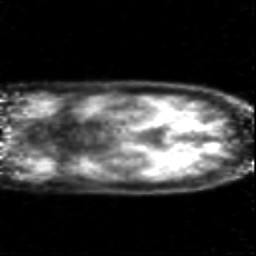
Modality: PET
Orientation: coronal
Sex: female
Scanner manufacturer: siemens